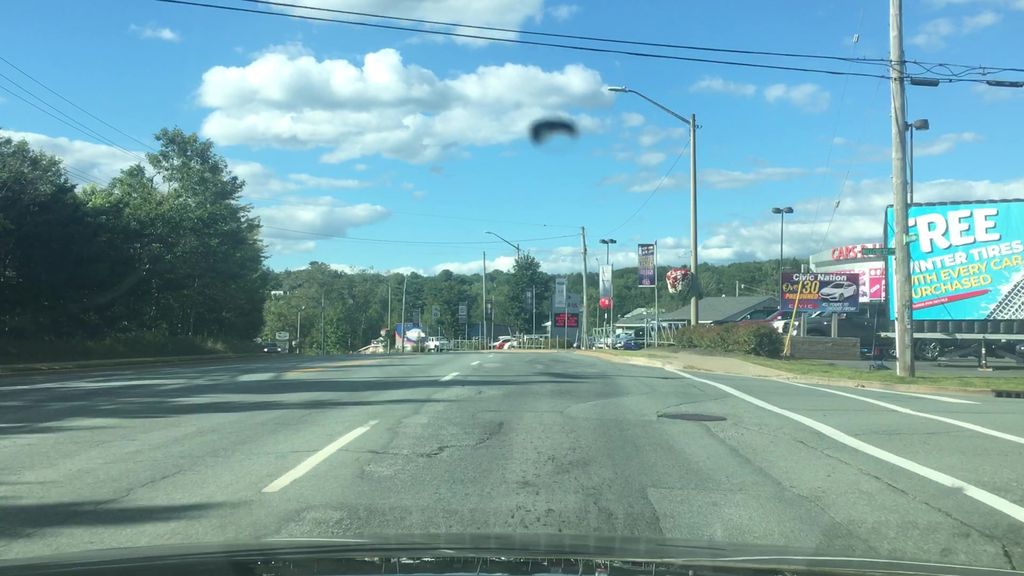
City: halifax